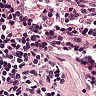
Metastatic tissue present: no